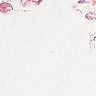
Metastatic tissue present: no